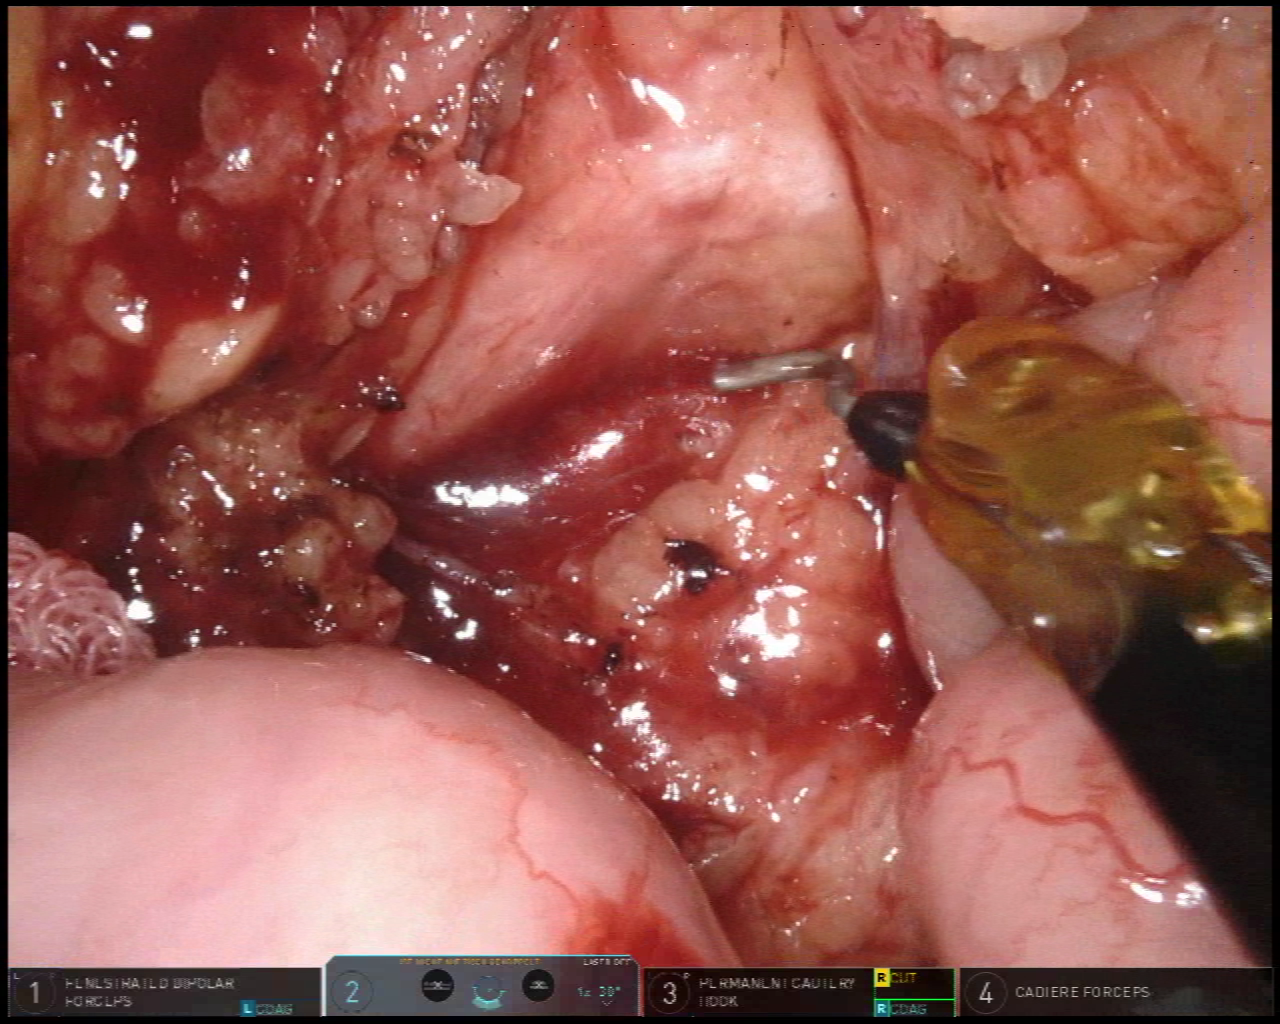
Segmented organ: inferior_mesenteric_artery
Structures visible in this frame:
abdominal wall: no
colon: no
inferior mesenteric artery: yes
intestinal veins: no
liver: no
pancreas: no
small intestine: yes
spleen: no
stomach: no
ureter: no
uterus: no
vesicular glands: no